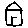
Label: house